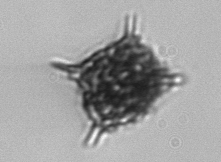
Label: Dictyocha